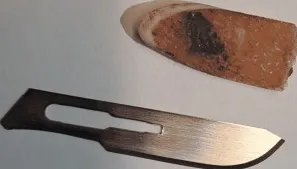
The arrow-shaped bone fragment from the patient's left knee, approximately 2 cm in length.
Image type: medical_photograph (other_medical_photograph)